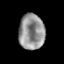
Tissue: prostate
Cell type: Epithelial cells
Senescence score: 0.3453
Nuclear area (px): 895
Mean DAPI intensity: 146.831